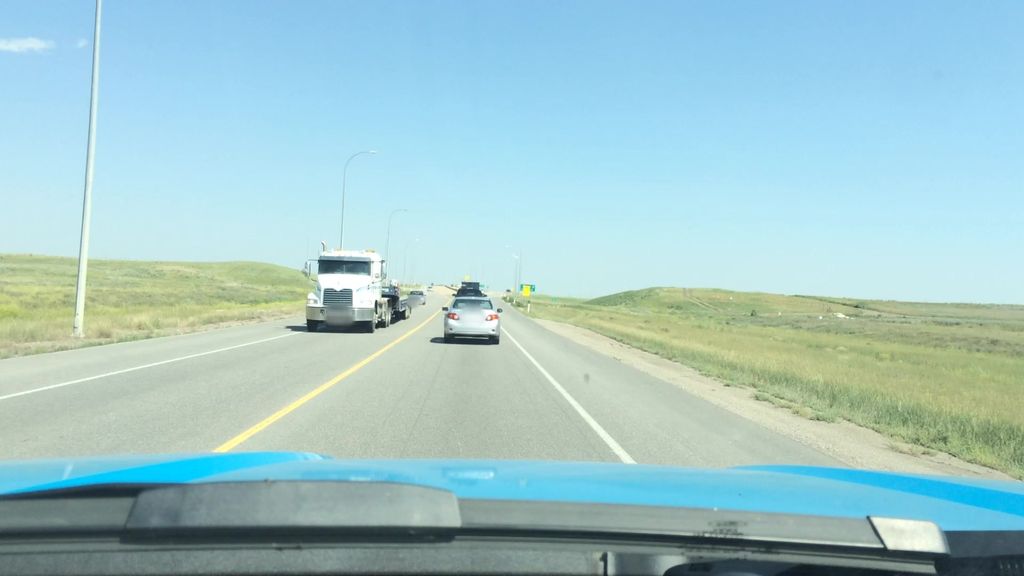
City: calgary